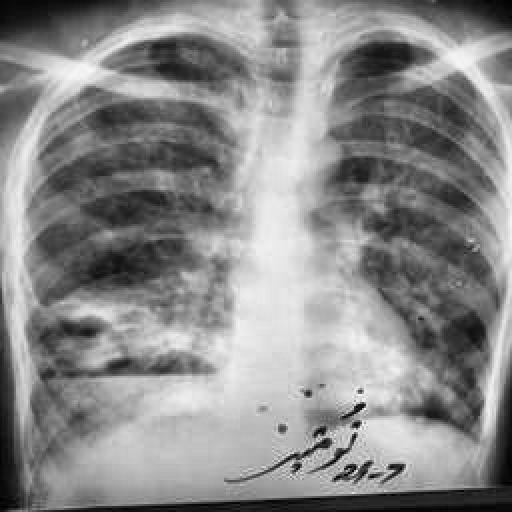
Finding: TUBERCULOSIS